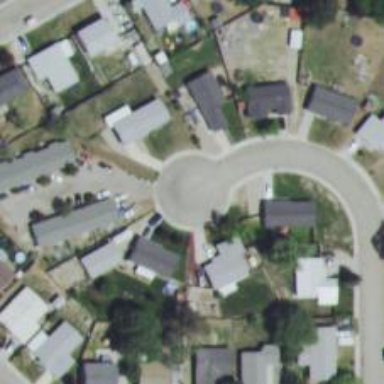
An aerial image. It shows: Turning circle on the road.